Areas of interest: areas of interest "Suzhou Industrial Park Public Transport Police Integrated Service Center"
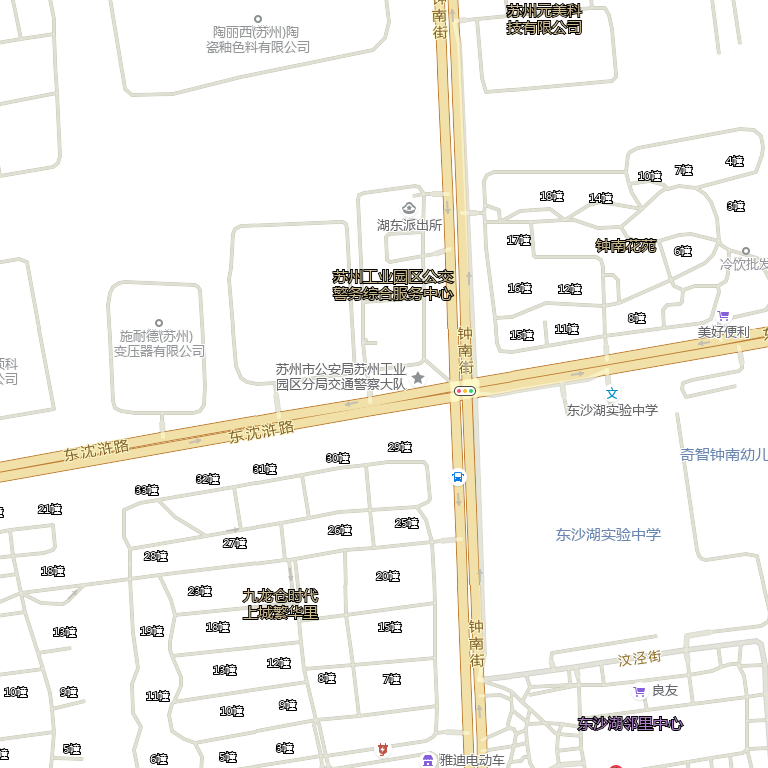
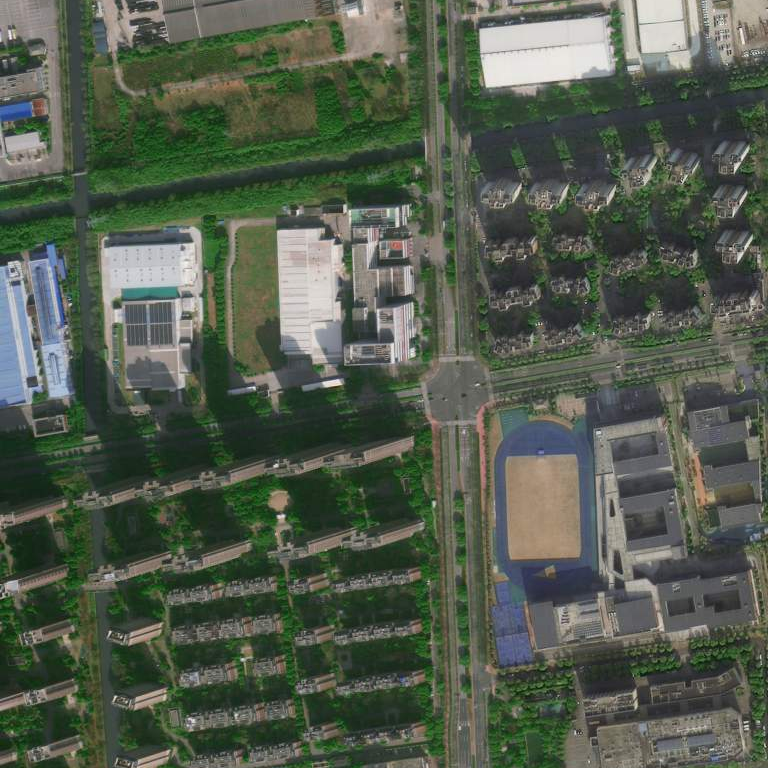